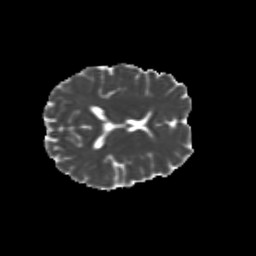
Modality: MD
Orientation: axial
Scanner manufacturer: siemens
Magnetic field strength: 3 T
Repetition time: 9.2 s
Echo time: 0.084 s